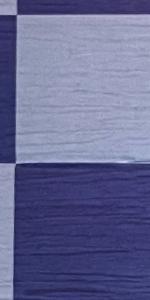
Label: Empty